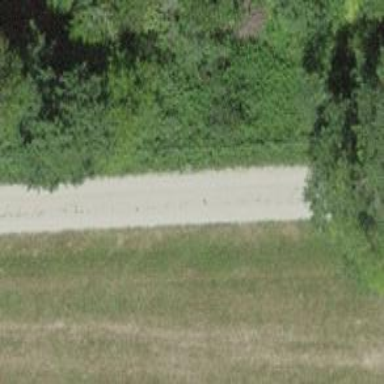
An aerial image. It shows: Unpaved track with grade2 surface.